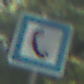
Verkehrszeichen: Fernsprecher
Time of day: MorningAfternoon
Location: Outdoor (Nature)
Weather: Clear
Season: NotSpecified
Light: Natural